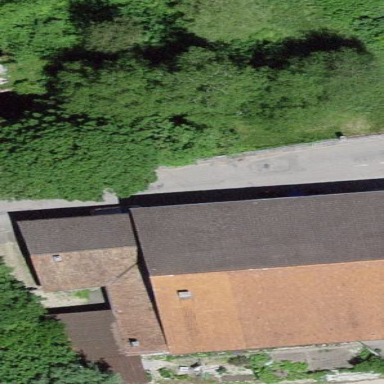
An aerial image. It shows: Farm building.